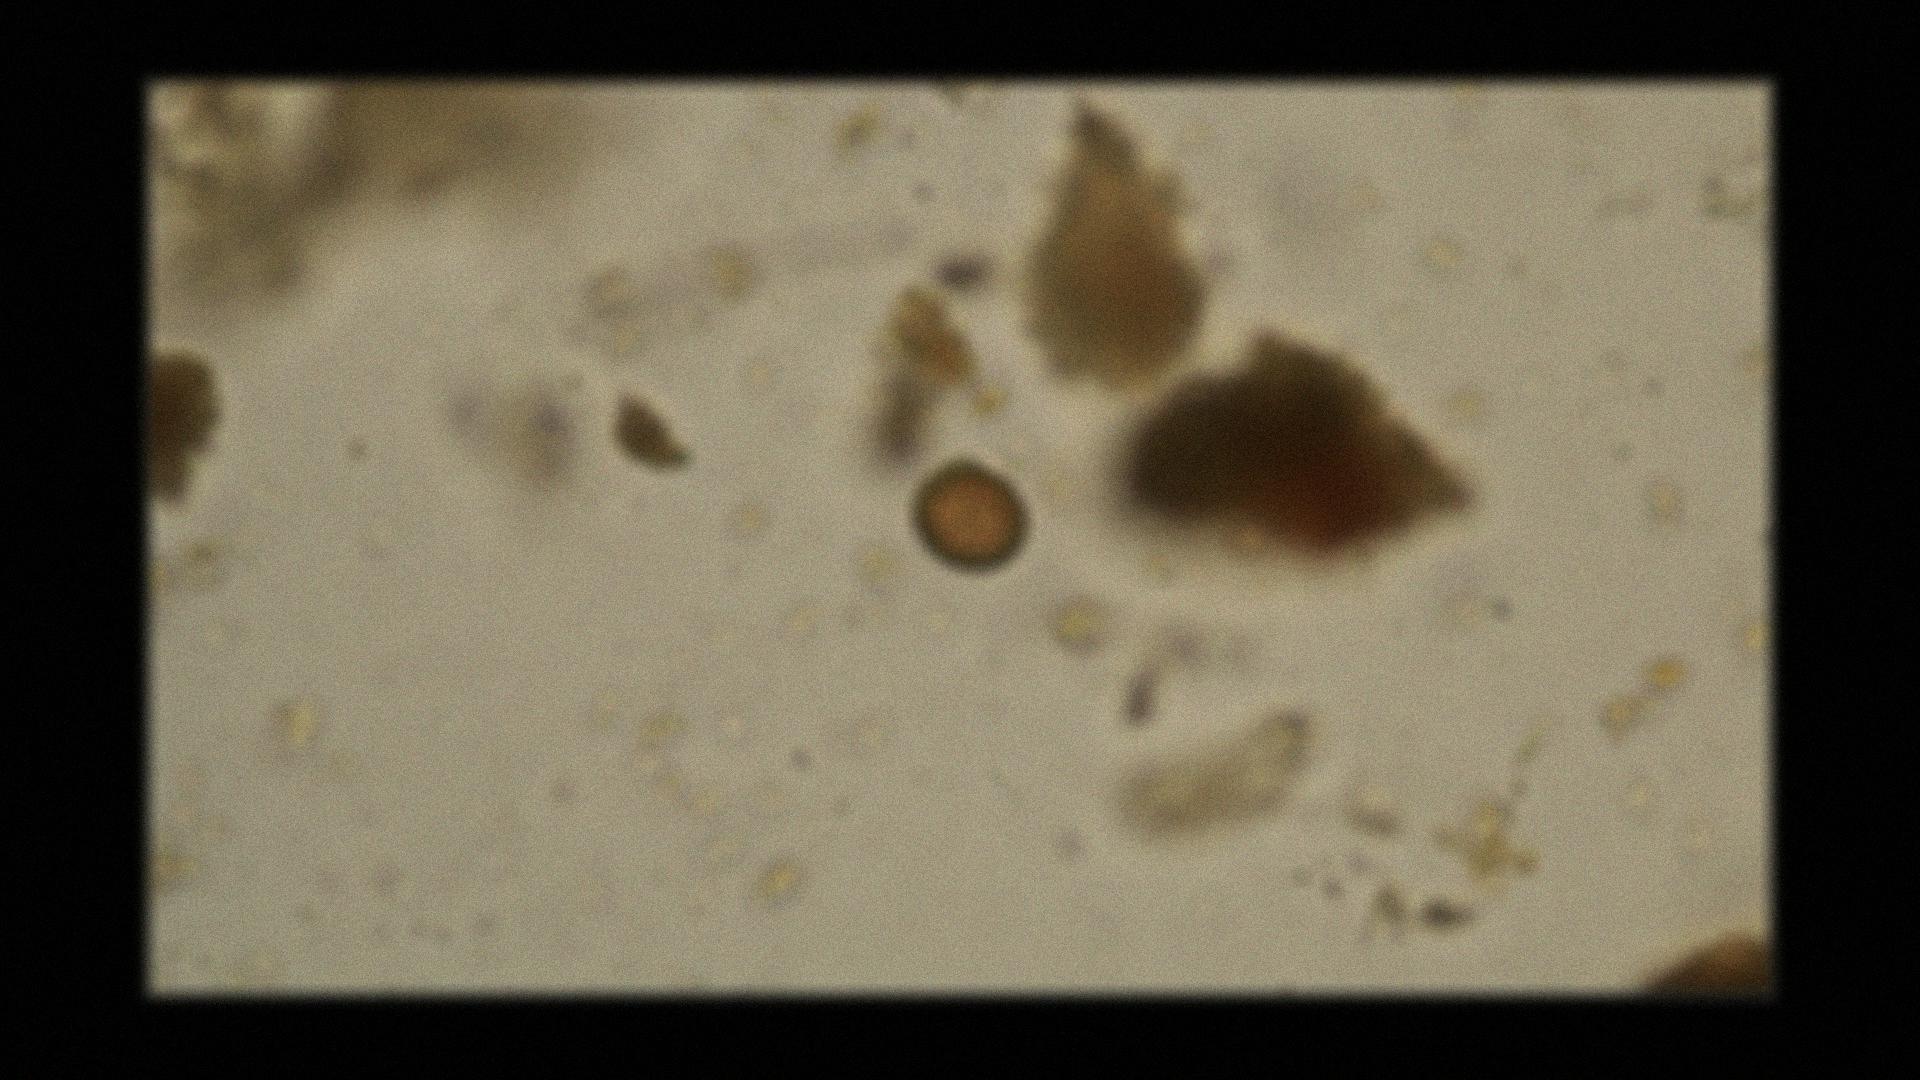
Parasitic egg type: Taenia spp. egg